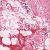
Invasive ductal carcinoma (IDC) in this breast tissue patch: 0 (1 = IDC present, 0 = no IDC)